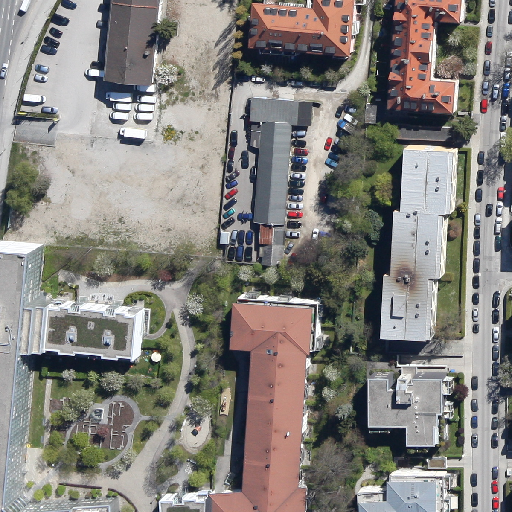
Referring expression: car